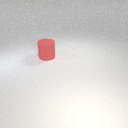
large red rubber cylinder